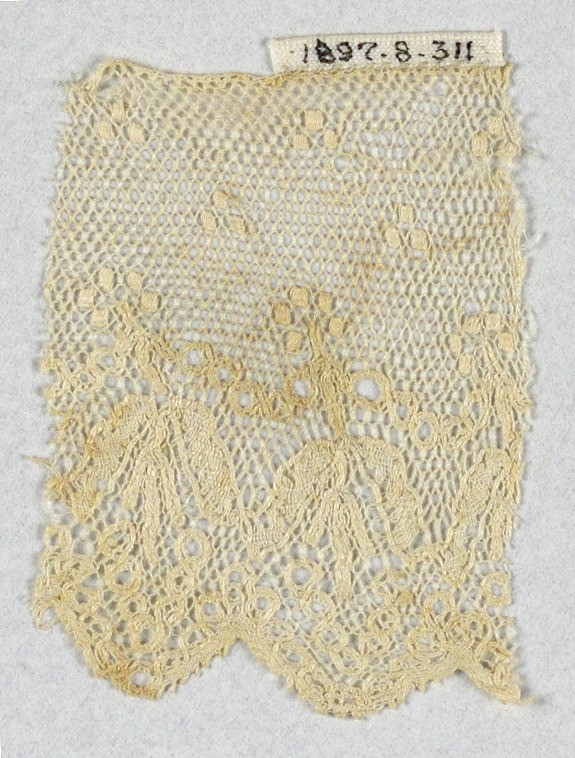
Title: Fragment
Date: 19th century
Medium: Linen Technique: bobbin lace (Lille-style with heavy outlining cord)
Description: Fragment of Lille type bobbin lace.